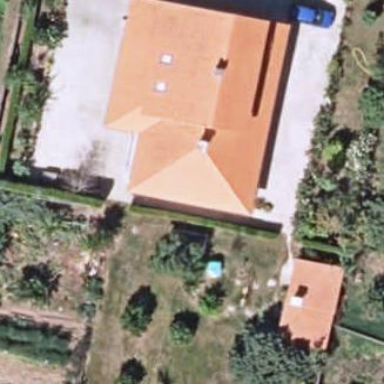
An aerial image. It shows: Simple house.